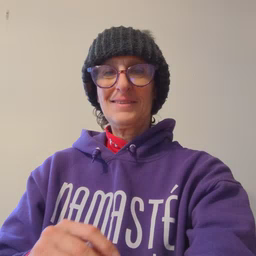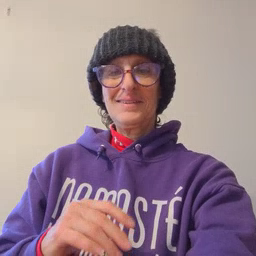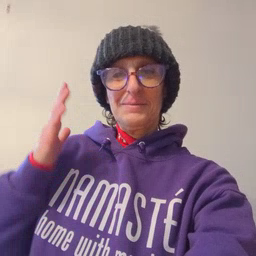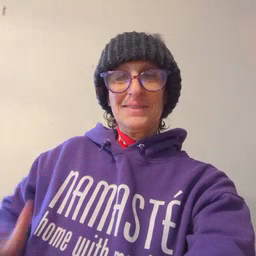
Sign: beside